RGB frame:
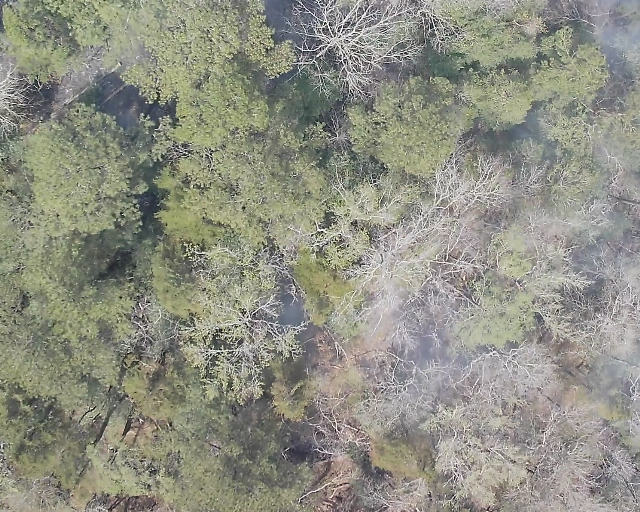
Thermal frame:
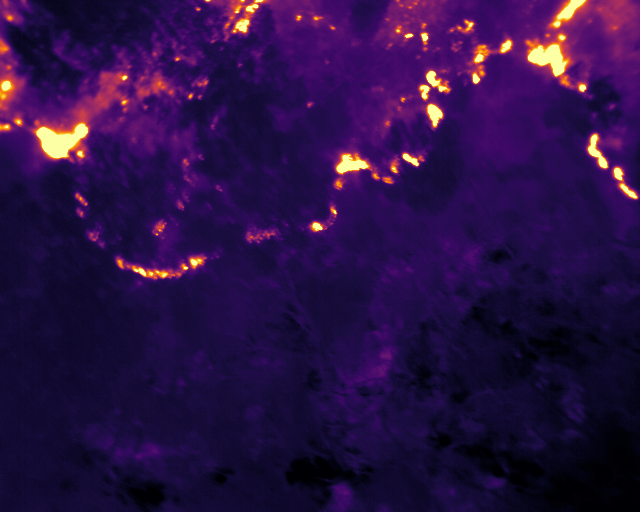
Captured: 2026-02-26 03:41:21
Pixels at or above 80 °C: 2500 (fraction of frame: 0.007629)